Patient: sex M, age 72
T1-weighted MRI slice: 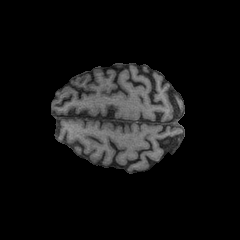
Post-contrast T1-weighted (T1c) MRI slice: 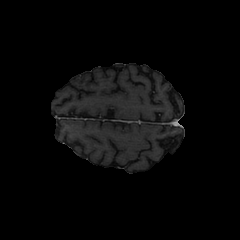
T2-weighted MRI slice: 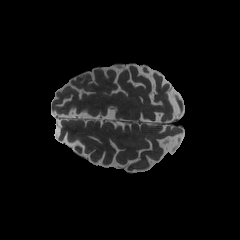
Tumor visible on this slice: no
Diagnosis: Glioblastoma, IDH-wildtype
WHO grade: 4